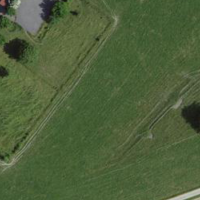
EUNIS habitat code: 52
Species observed at this site:
Medicago sativa